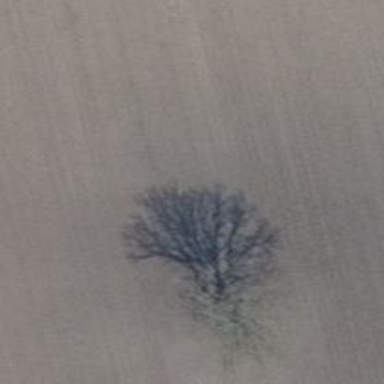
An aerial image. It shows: Deciduous tree with broadleaved leaves.